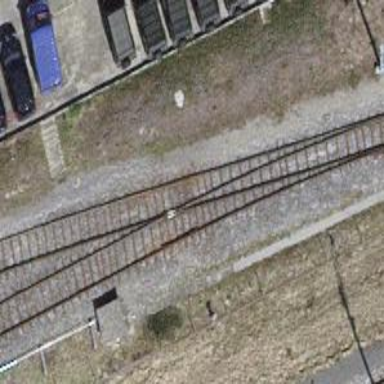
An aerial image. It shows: Single track railway spur with electrification through contact line.